Question: How do I remove the GridView item margin that is added in WPF?

Thanks!
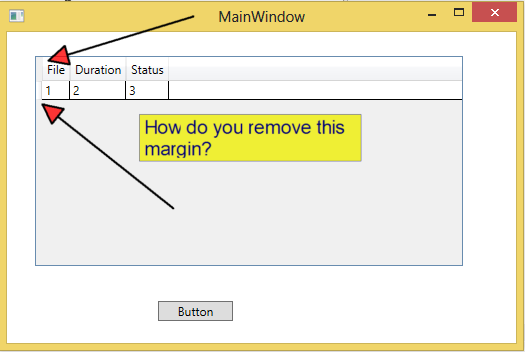
Answer: It called 'RowHeaderWidth' not Item's margin. So, what you have to do it just set 'RowHeaderWidth="0"'.